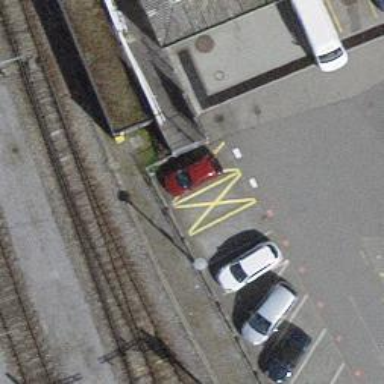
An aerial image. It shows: Car-sharing service available at this location.